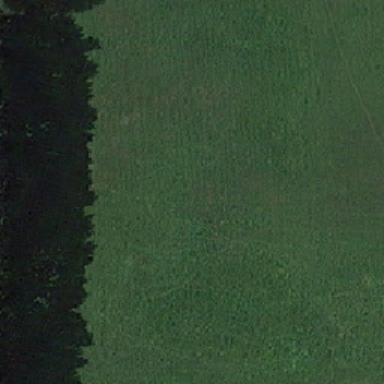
Two vertical rows of green trees are near the pasture .